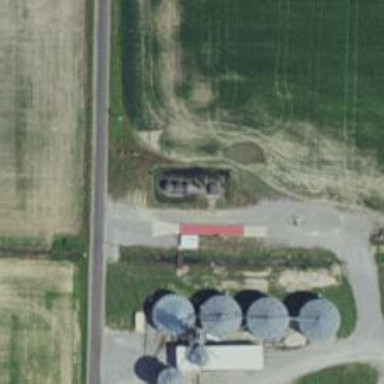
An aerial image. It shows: Storage tank with man-made structure.